Field crop: tomato
Growth stage: 2
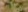
Species: solanum